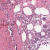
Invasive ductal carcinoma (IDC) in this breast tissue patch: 0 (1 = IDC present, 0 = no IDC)